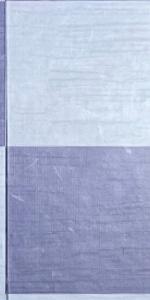
Label: Empty